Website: slack
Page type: billing-address
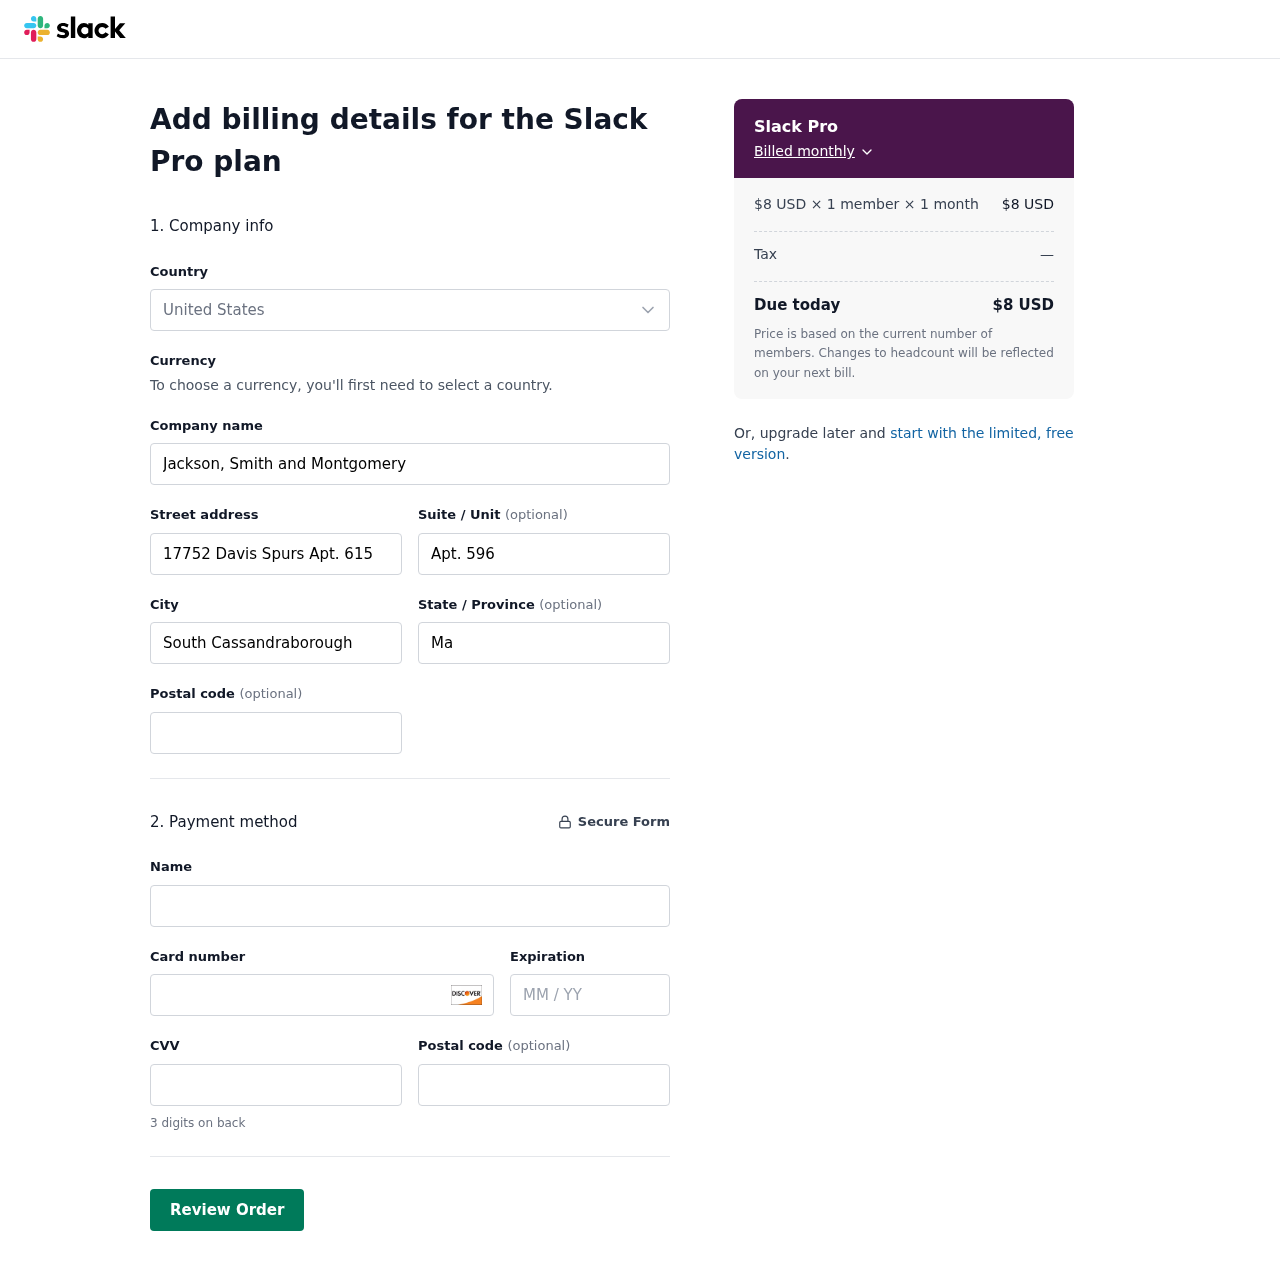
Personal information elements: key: PII_CARD_CVV
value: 325
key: PII_CARD_EXPIRY
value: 12/30
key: PII_CARD_NUMBER
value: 6589 2006 7068 2055
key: PII_CITY
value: South Cassandraborough
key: PII_COMPANY
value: Jackson, Smith and Montgomery
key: PII_COUNTRY
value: United States
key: PII_FULLNAME
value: Peter Kennedy
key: PII_POSTCODE
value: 35633
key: PII_POSTCODE2
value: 87832
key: PII_STATE
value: Maine
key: PII_STREET
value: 17752 Davis Spurs Apt. 615
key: PII_STREET2
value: Apt. 596
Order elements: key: ORDER_PLAN_PRICE
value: $8 USD
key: ORDER_NUM_MEMBERS
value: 1 member
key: ORDER_NUM_MONTHS
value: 1 month
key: ORDER_SUBTOTAL
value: $8 USD
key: ORDER_TAX
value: —
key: ORDER_TOTAL
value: $8 USD